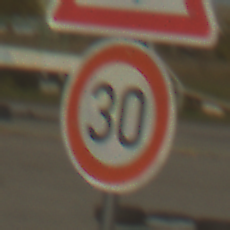
Verkehrszeichen: Geschwindigkeit30
Zusatzzeichen oben: AmphibienwanderungRechts
Umgebung: Outdoor, RoadRail
Tageszeit: MorningAfternoon
Wetter: PartlyCloudy
Licht: Natural
Jahreszeit: NotSpecified
Kontrast: HighContrast